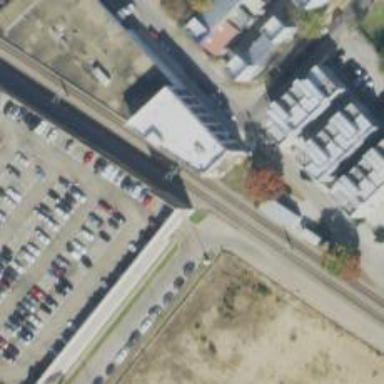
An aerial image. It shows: Light rail railway with electrified contact line.